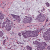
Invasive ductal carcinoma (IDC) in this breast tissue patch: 1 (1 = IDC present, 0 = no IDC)